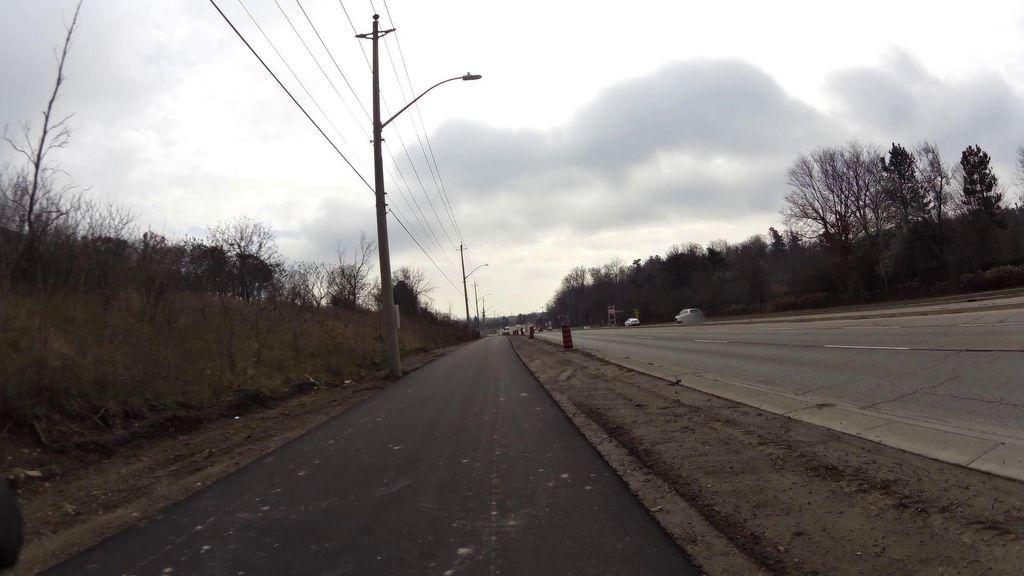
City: kitchener-waterloo